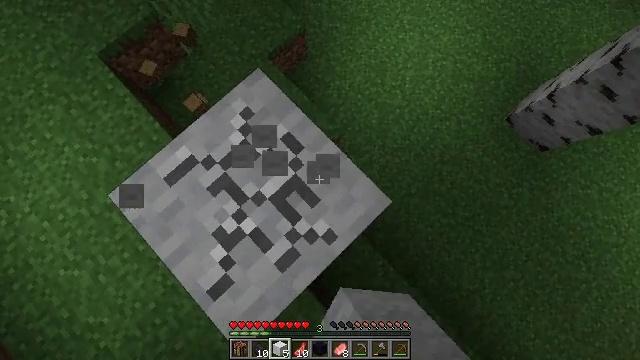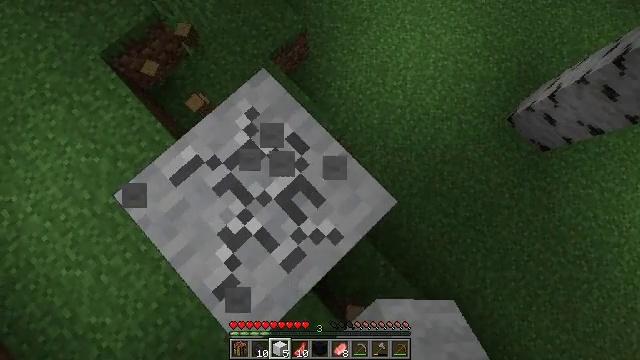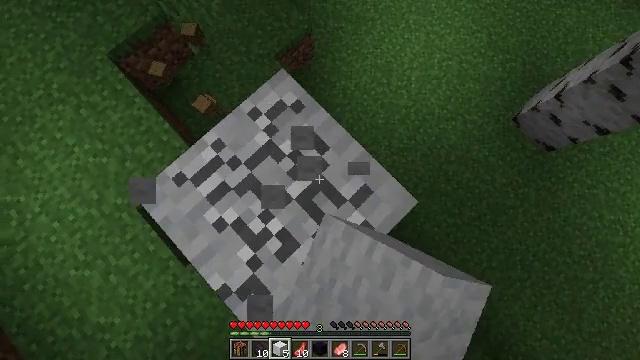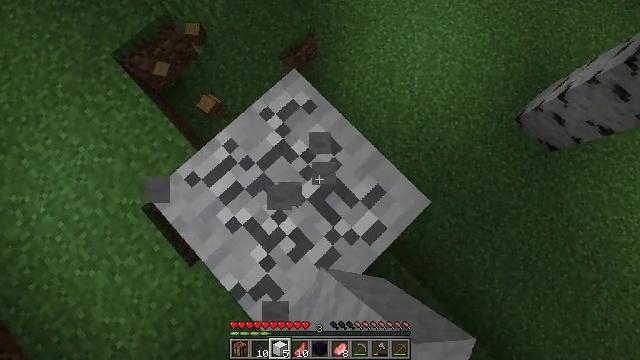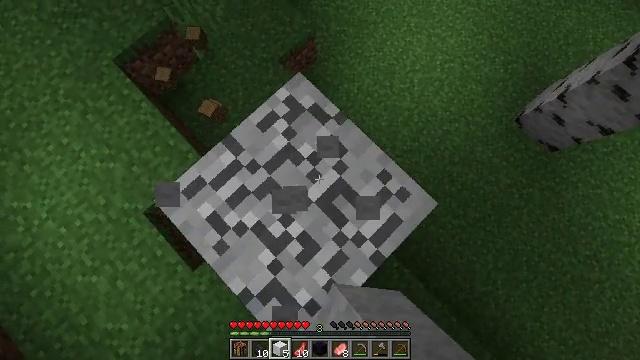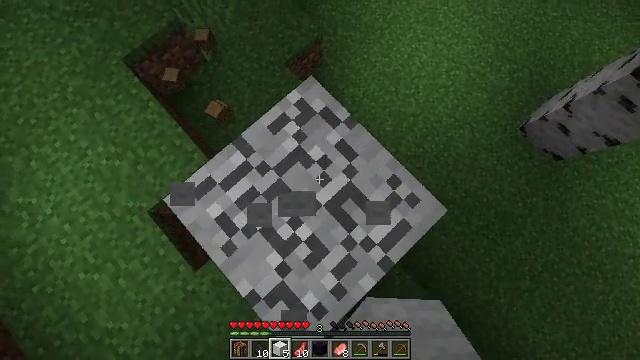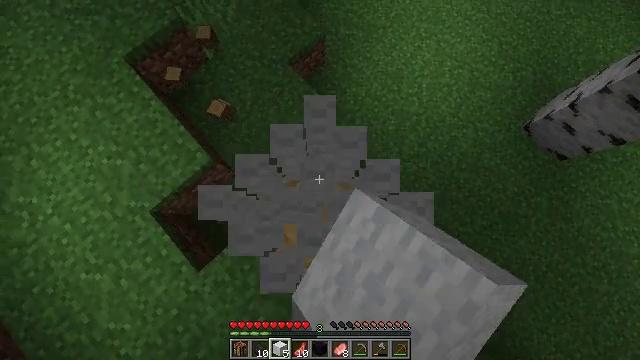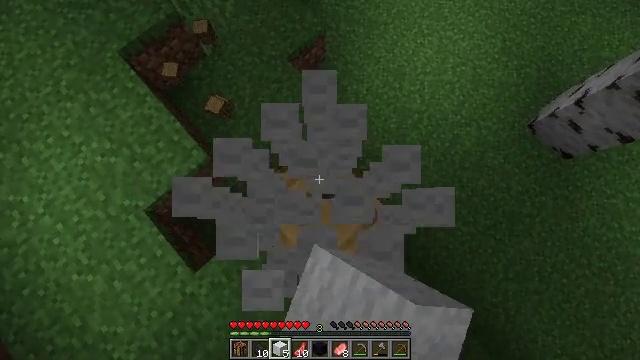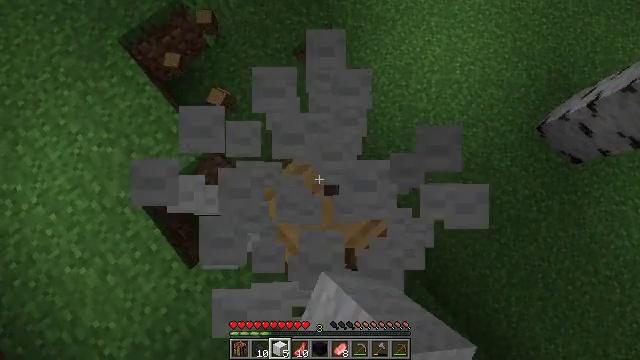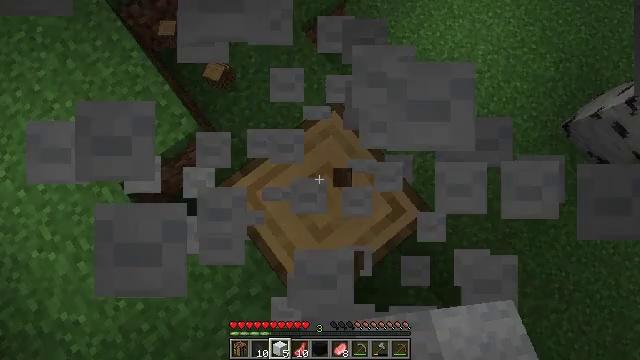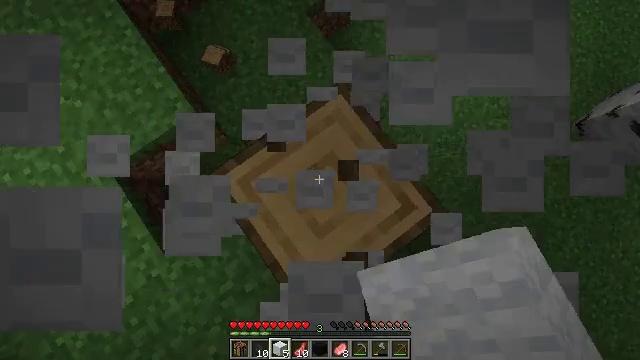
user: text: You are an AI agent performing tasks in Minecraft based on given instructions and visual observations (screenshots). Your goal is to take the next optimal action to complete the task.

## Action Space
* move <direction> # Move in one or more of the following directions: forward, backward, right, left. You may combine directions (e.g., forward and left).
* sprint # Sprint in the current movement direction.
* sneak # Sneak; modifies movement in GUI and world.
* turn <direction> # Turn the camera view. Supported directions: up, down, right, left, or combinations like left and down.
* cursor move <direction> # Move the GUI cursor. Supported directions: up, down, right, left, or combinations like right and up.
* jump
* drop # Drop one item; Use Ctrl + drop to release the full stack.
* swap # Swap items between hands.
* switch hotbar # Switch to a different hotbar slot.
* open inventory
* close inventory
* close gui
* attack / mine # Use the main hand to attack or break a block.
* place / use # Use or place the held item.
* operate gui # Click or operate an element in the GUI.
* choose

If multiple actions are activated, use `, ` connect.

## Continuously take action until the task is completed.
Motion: motion action
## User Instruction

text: Attack the white wool to collect it.
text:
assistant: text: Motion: move left, sneak, attack / mine
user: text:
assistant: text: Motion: move left, sneak, attack / mine
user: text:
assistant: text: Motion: move left, sneak, attack / mine
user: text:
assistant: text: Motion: move left, sneak, attack / mine
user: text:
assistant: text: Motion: move left, sneak, turn left, attack / mine
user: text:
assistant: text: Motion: sneak, attack / mine
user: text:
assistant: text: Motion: sneak, attack / mine
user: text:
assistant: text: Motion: sneak, turn left, attack / mine
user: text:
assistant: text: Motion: sneak, turn left and down, attack / mine
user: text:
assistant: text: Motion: sneak, turn left and down, attack / mine
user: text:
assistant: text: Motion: sneak, attack / mine